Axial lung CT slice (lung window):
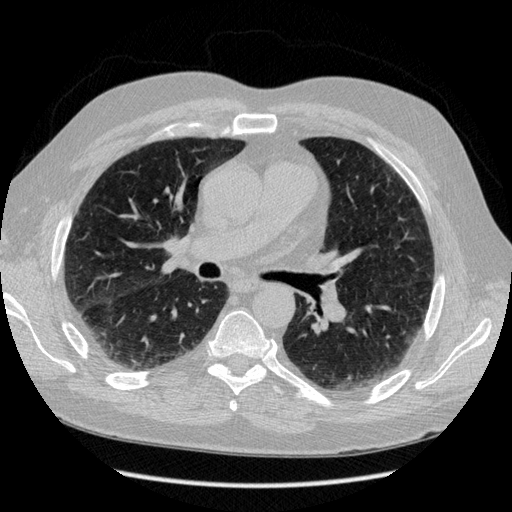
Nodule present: no